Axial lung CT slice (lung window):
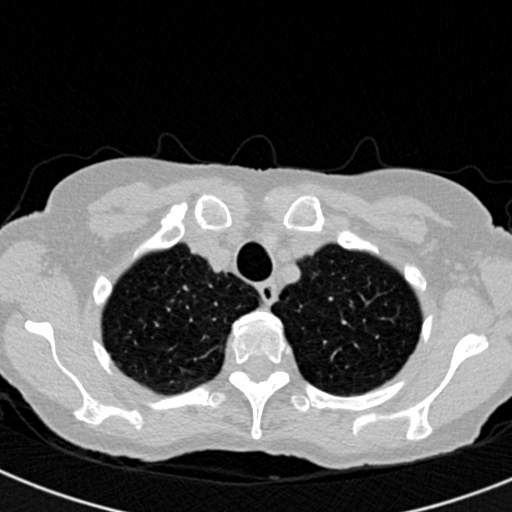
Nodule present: no